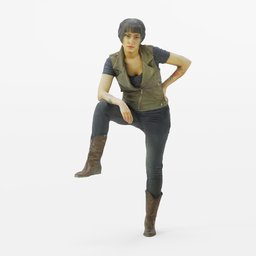
Label: people